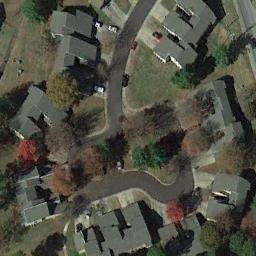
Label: medium_residential